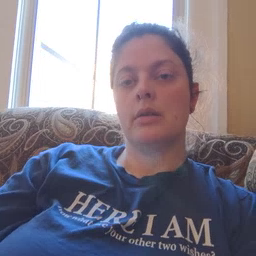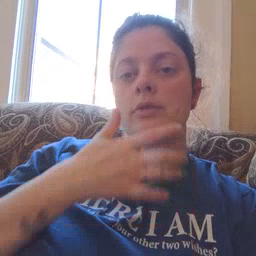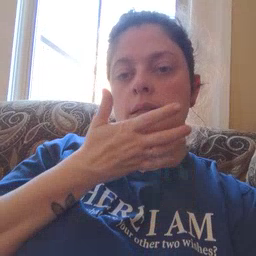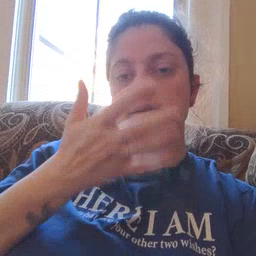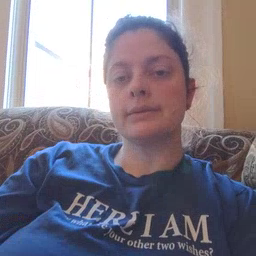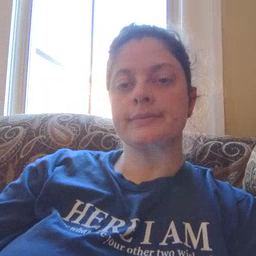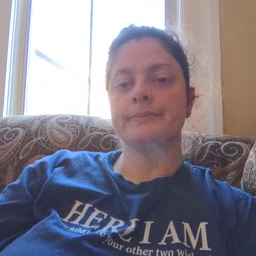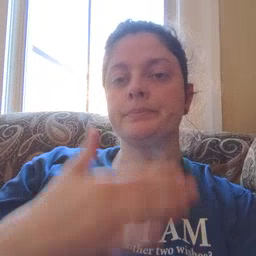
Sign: grass